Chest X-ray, AP view. Patient: 47 years old, sex F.
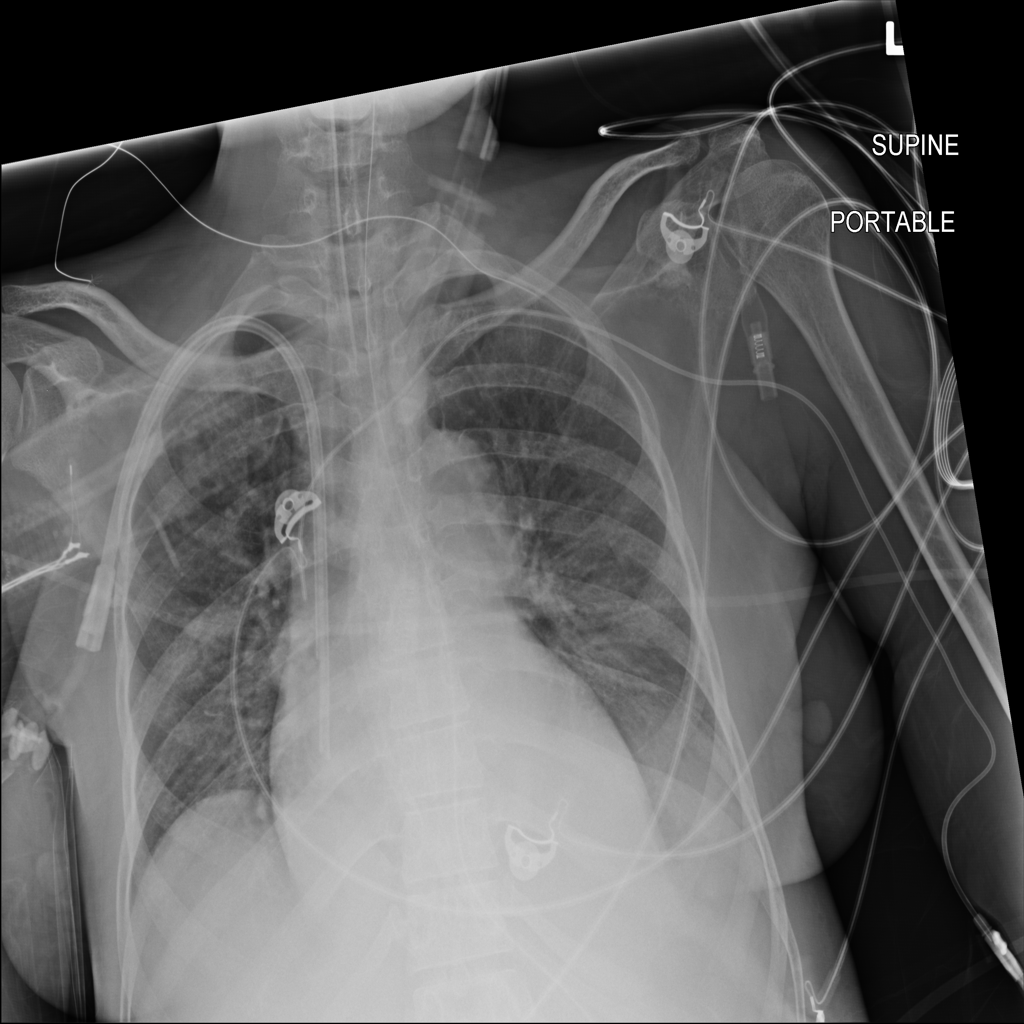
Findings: Effusion, Infiltration